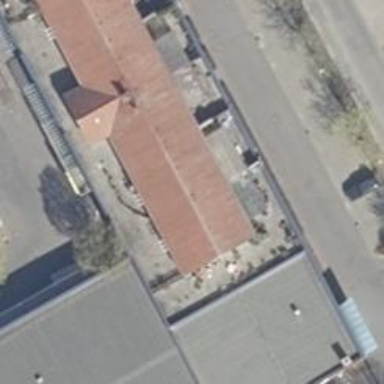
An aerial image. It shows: Beauty shop.